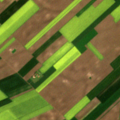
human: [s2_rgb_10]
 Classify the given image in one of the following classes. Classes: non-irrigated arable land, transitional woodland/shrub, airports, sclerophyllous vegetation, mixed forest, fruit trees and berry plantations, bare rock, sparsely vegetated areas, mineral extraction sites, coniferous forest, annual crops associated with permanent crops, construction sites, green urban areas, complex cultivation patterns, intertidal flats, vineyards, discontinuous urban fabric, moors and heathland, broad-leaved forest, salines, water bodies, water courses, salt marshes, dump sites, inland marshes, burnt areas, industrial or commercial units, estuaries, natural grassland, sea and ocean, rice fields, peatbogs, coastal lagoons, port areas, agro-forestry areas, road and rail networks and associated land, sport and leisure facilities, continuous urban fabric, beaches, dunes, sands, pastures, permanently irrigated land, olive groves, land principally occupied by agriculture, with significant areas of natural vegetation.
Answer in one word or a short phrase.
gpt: non-irrigated arable land